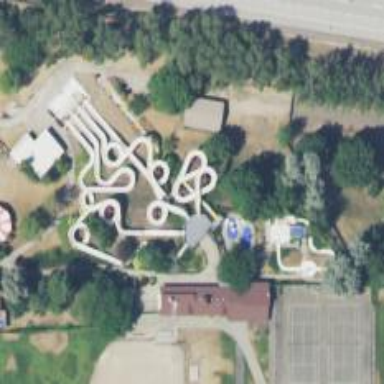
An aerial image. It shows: Bridge leading to water slide attraction.